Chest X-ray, PA view. Patient: 48 years old, sex M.
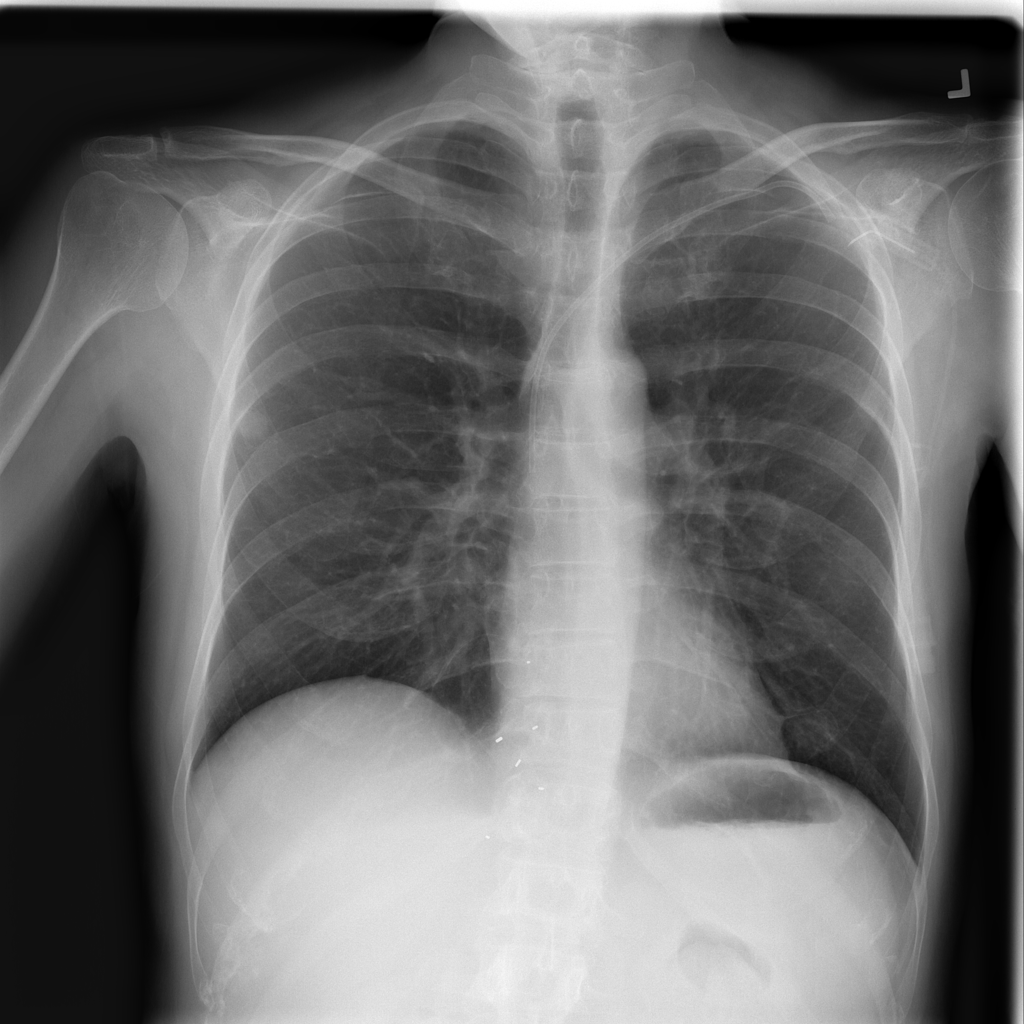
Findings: No Finding